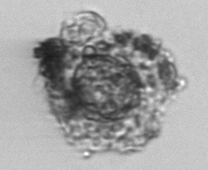
Label: unknown2